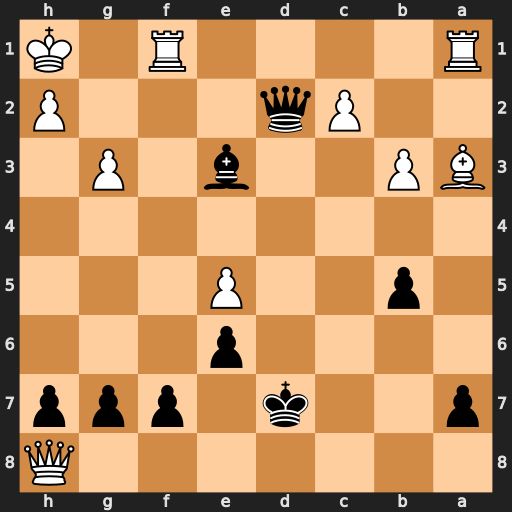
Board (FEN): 7Q/p2k1ppp/4p3/1p2P3/8/BP2b1P1/2Pq3P/R4R1K
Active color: b
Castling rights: -
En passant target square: -
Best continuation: Qd5+ Rf3 Qxf3#